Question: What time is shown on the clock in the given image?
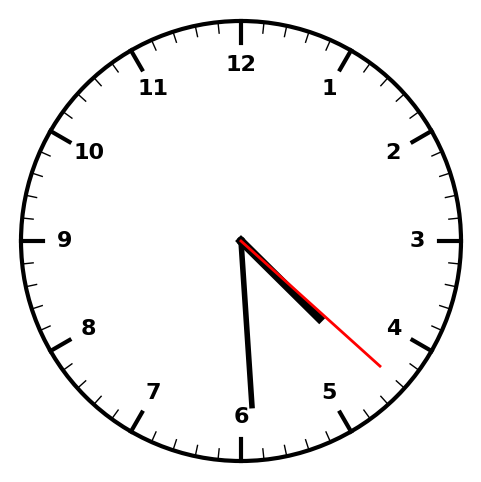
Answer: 04:29:22